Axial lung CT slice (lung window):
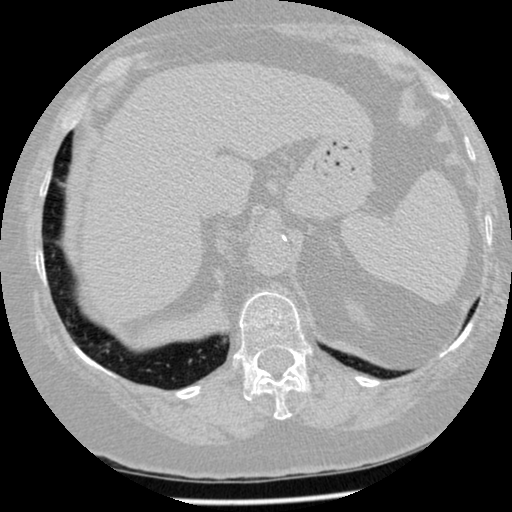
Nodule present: no